Question: I don't know if can make it clear otherwise, So here is the code:-
'''
Series series2 = null;
for (int i = 0; i < 4; i++)
{
series2 = chart2.Series.Add(subjectnames[i]);
}
for (int i = 0; i < 4; i++)
{
series2.Points.Add(attemptper[i]);
series2.Points.Add(correctper[i]);
}
'''
Now, I just want to display "attemptper" bars in different color than "correctper" bars. By default they are appearing in greyish-blue color. How do I get it done?
The charts appear all in bluish color. I want them to appear in different colors. I think I haven't added the data correctly to the chart for this to achieve?
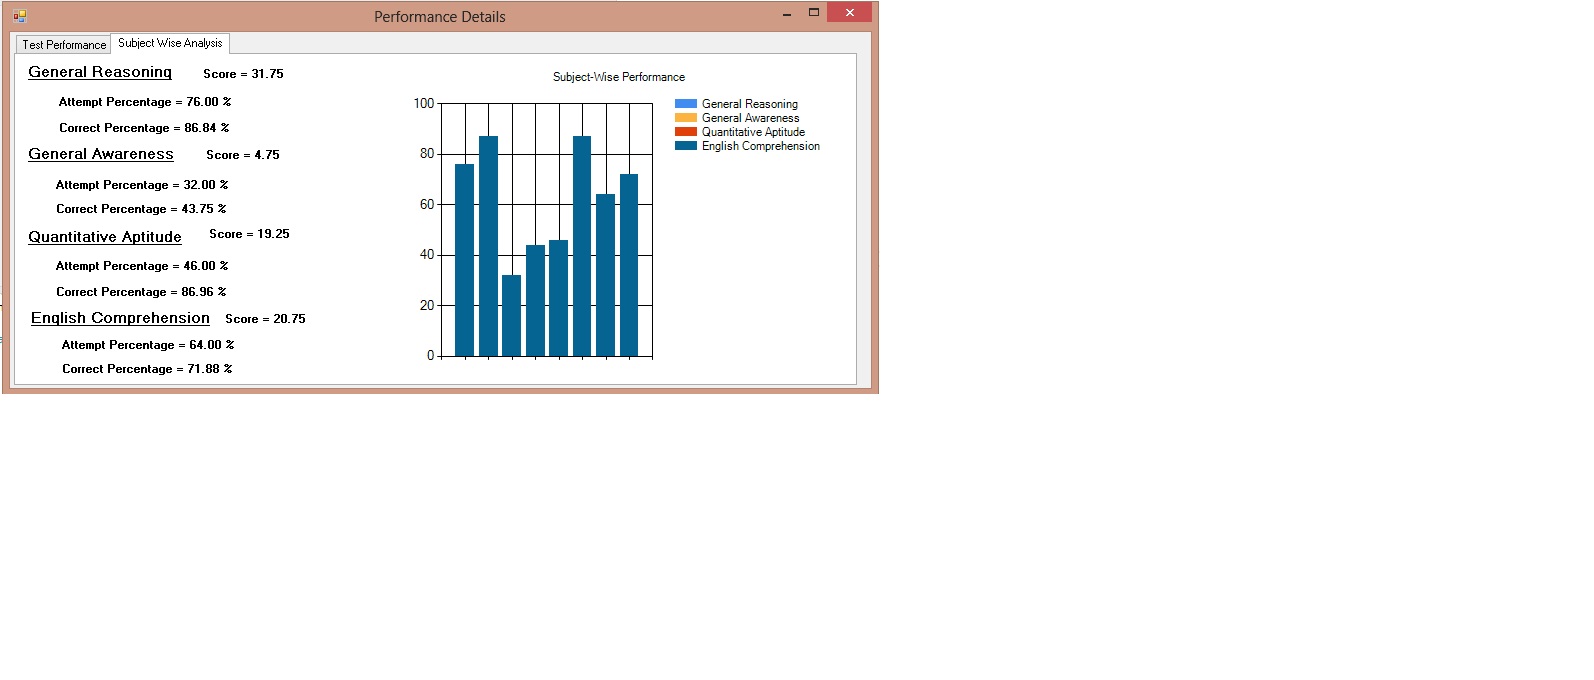
Answer: I would suggest adding an extra series to your chart and changing the color set on that.